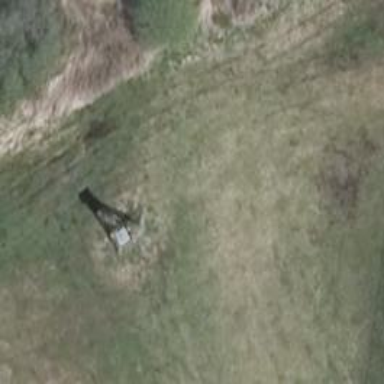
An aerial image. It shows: Hunting stand.